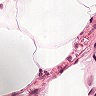
Metastatic tissue present: no